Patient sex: M
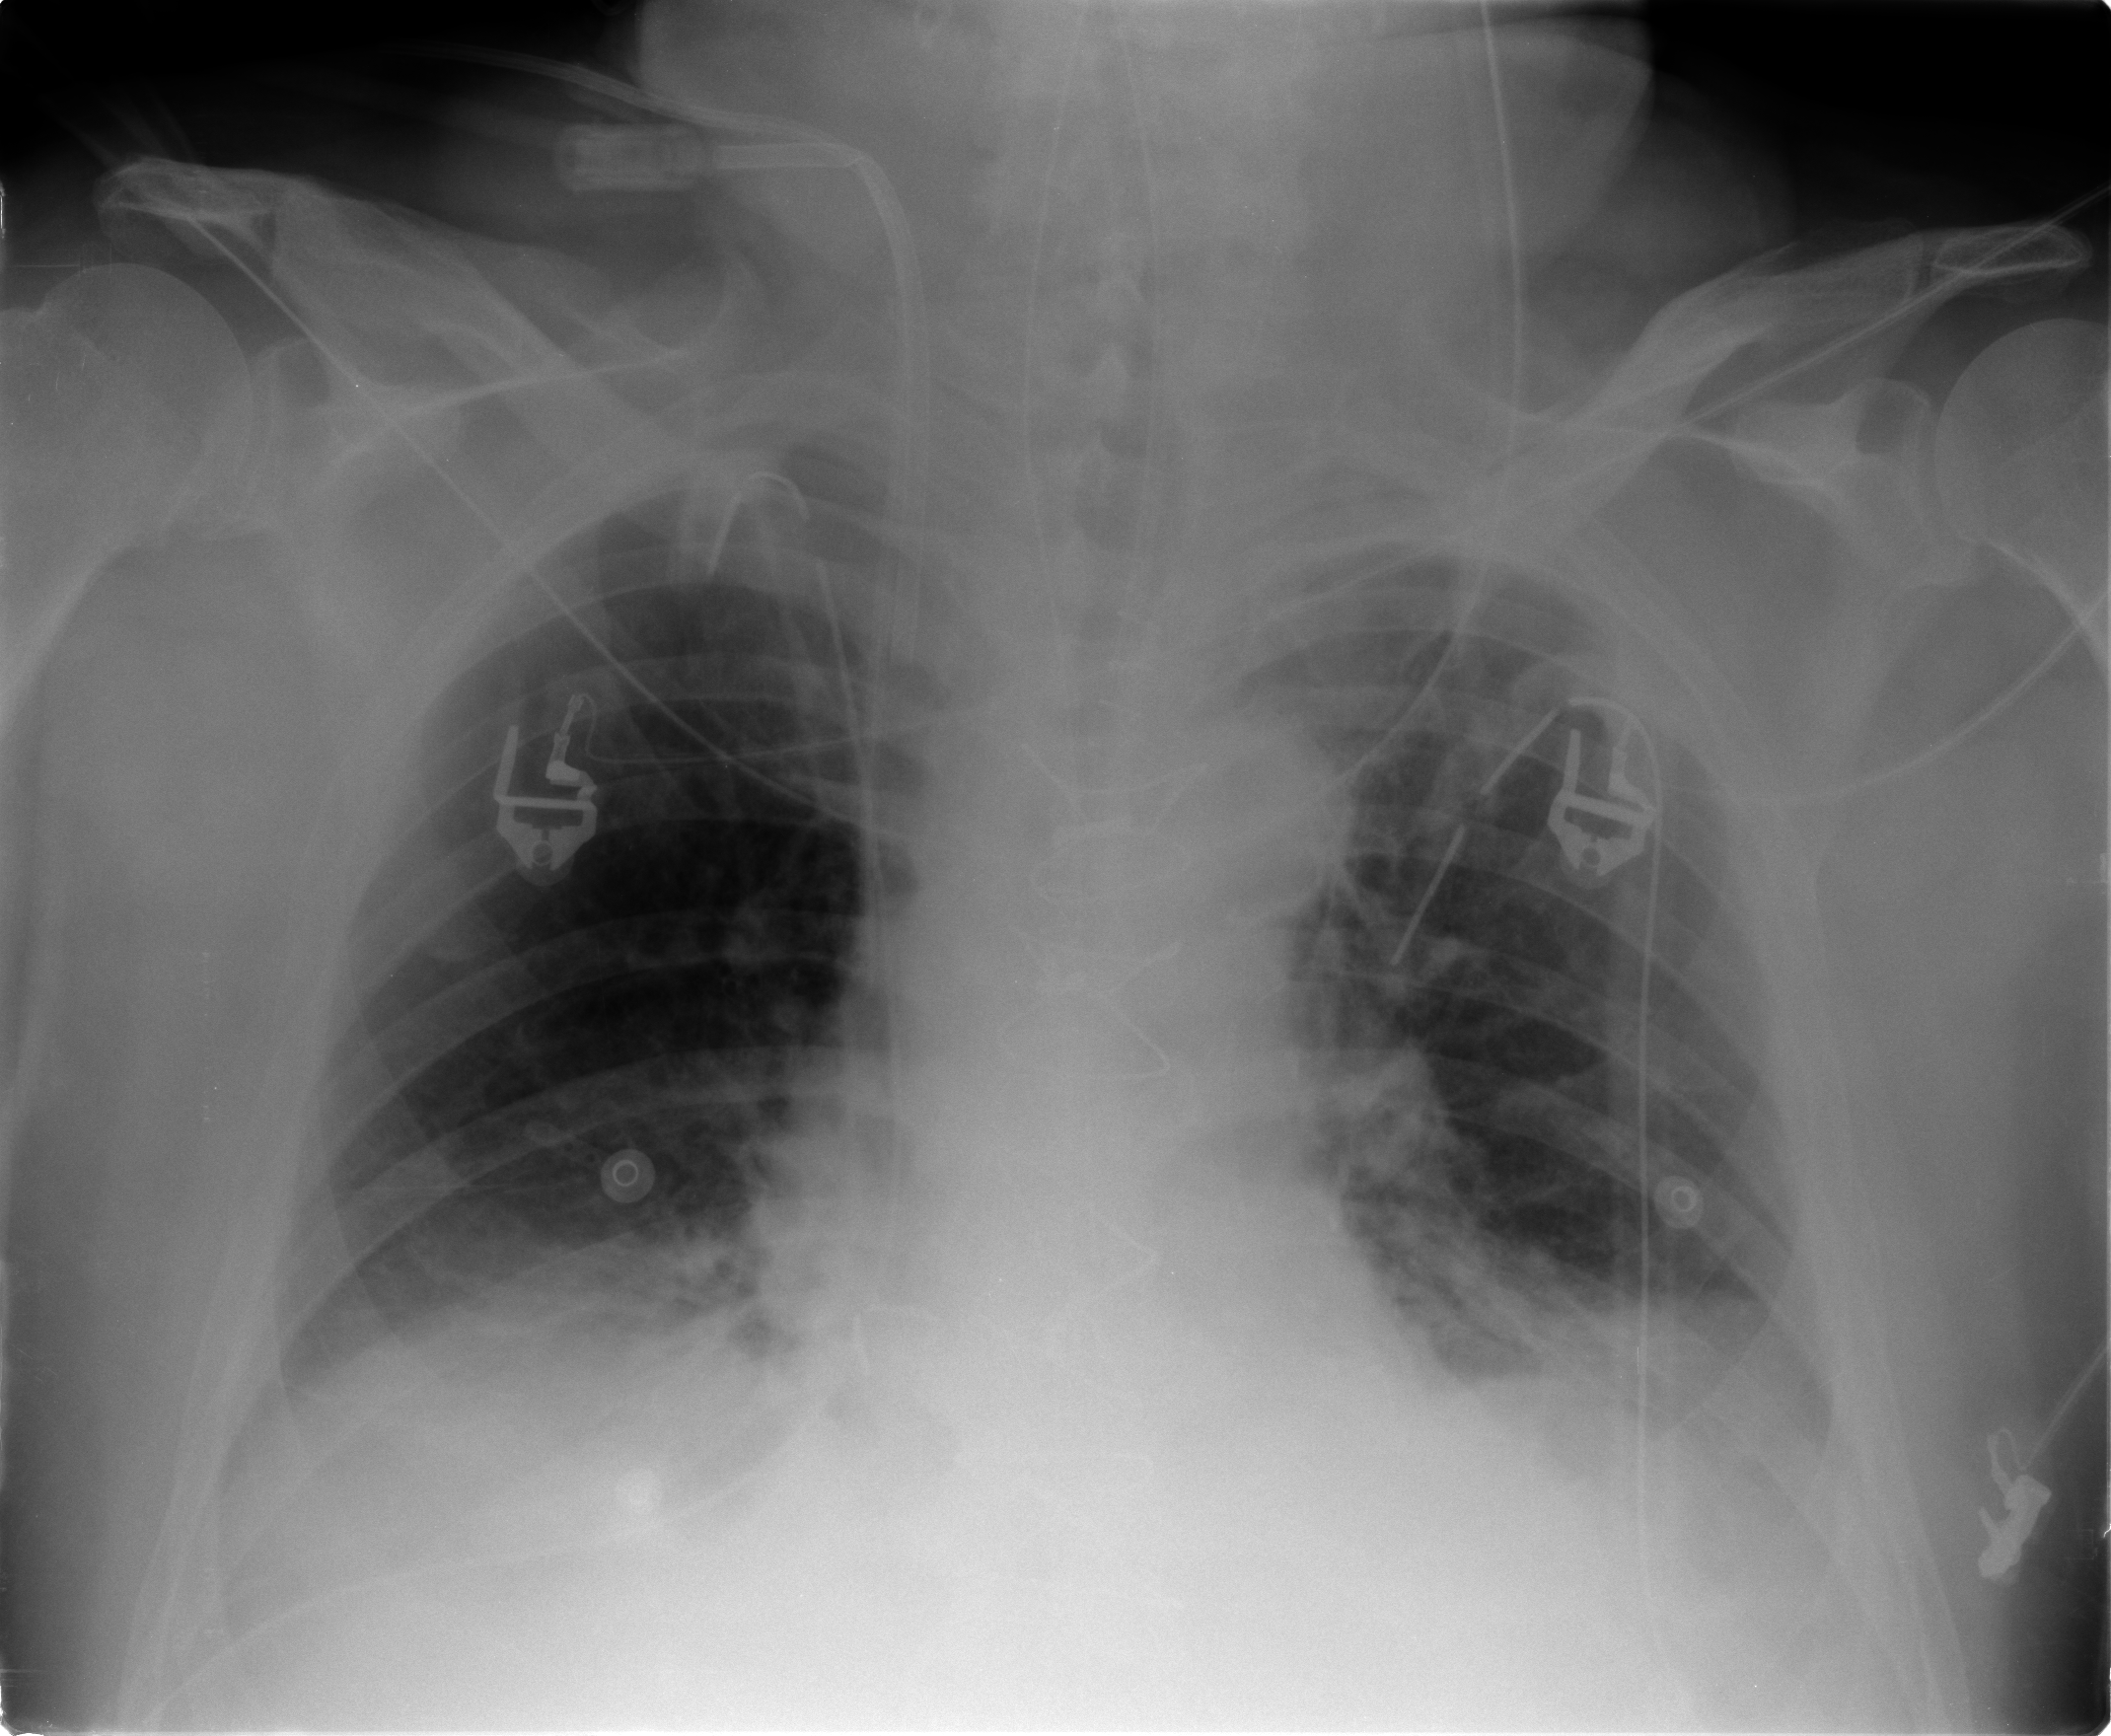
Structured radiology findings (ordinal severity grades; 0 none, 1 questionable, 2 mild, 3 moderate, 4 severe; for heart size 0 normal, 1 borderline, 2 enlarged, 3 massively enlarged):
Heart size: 0
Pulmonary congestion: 2
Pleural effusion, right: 2
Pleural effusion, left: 2
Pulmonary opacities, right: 2
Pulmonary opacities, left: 2
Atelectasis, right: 2
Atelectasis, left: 2